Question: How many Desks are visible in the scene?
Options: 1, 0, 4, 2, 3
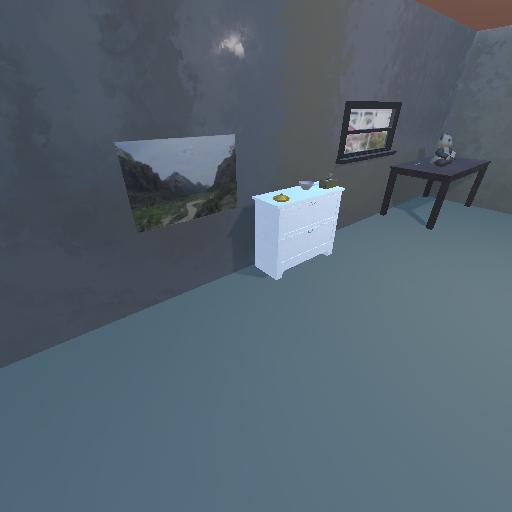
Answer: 1